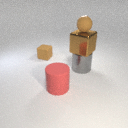
large gray metal cylinder below large brown metal cube